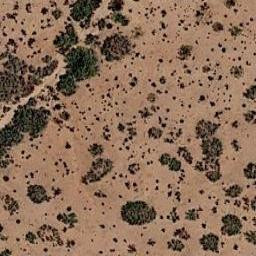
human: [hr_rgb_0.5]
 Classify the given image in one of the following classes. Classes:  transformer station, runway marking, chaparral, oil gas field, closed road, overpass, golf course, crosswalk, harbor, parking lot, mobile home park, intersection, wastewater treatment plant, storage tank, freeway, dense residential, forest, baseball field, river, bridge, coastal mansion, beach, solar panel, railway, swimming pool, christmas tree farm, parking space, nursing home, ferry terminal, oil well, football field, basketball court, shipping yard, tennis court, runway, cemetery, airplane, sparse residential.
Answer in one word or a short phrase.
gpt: chaparral